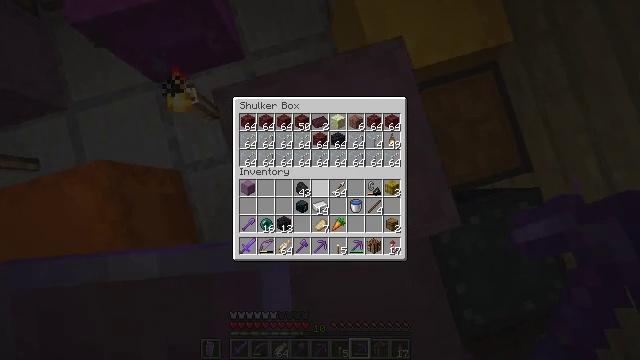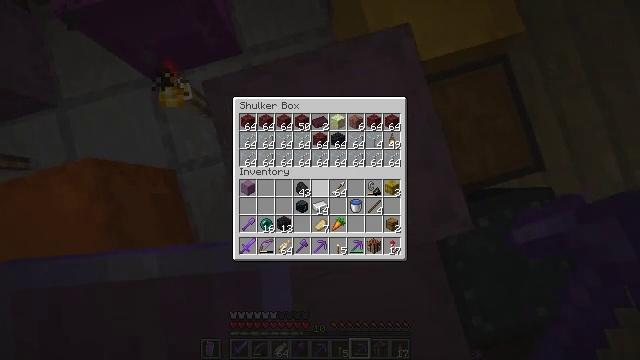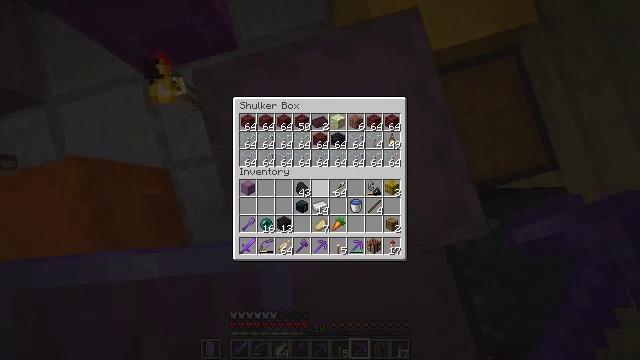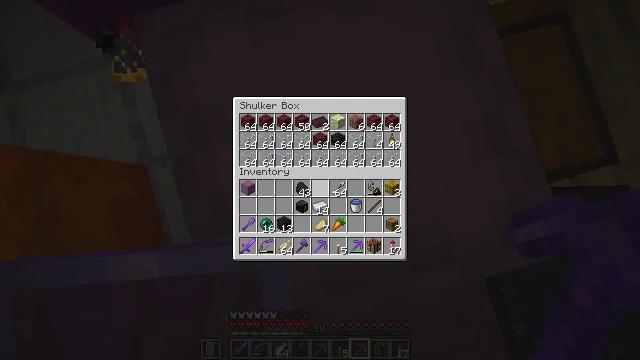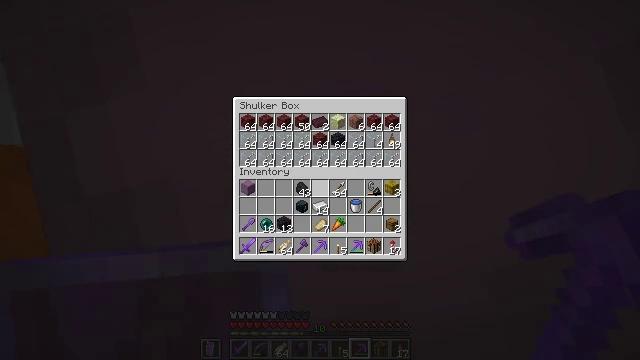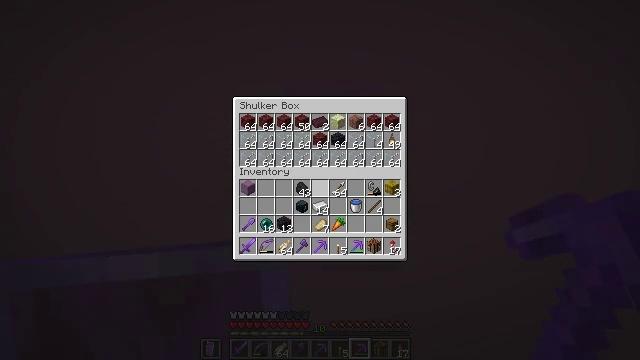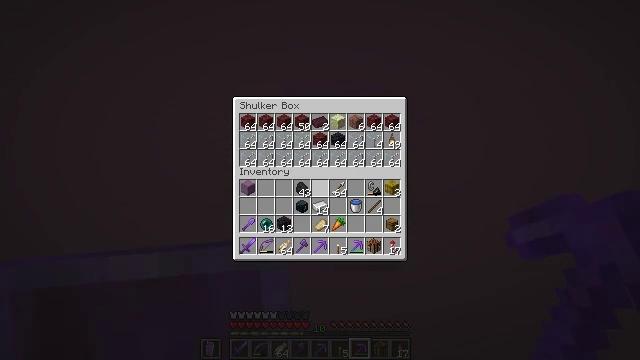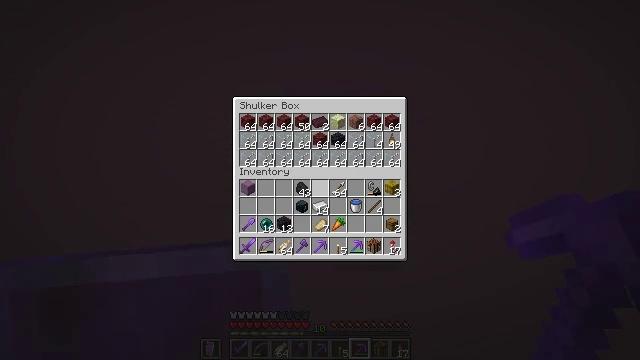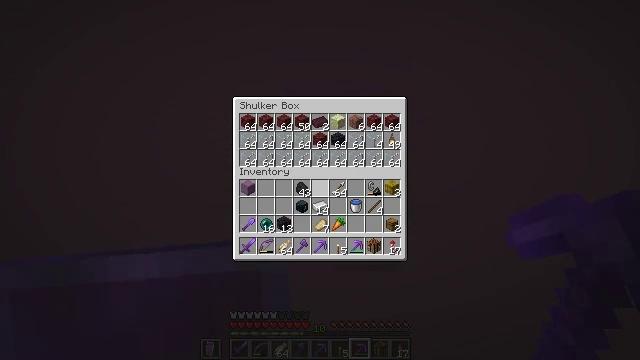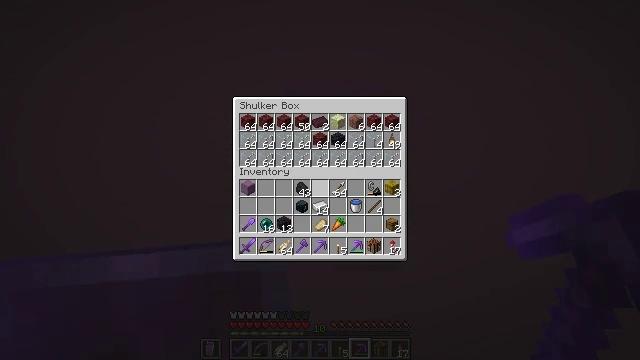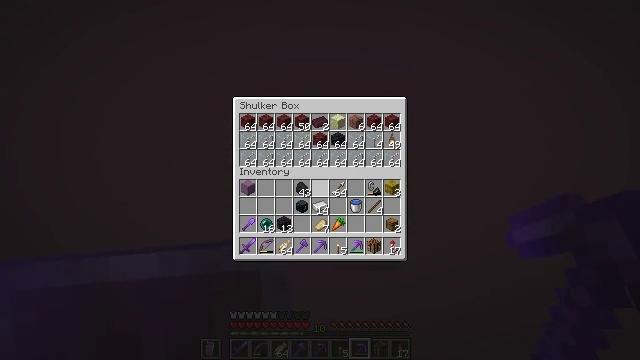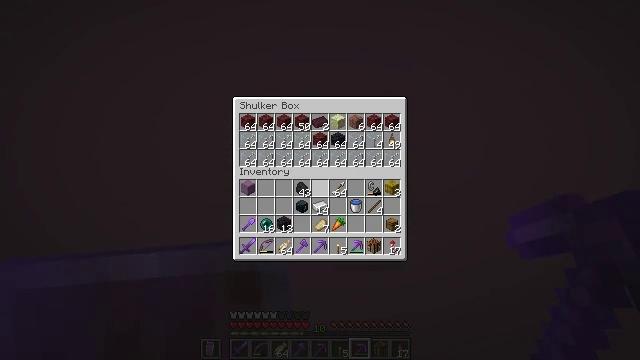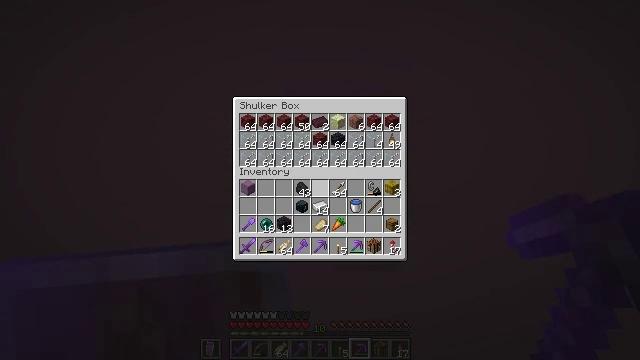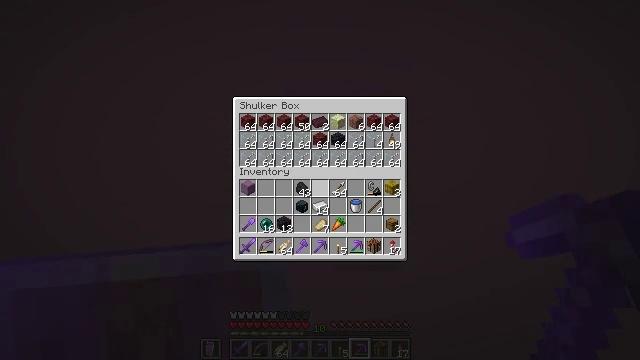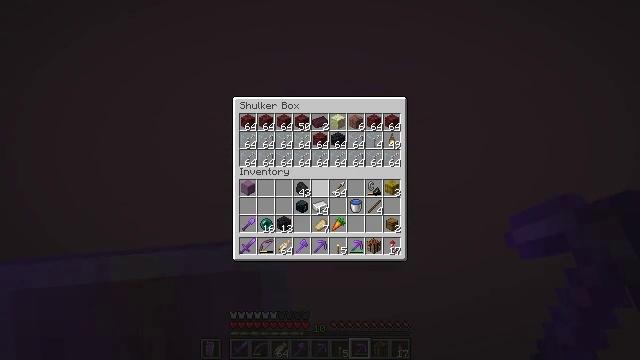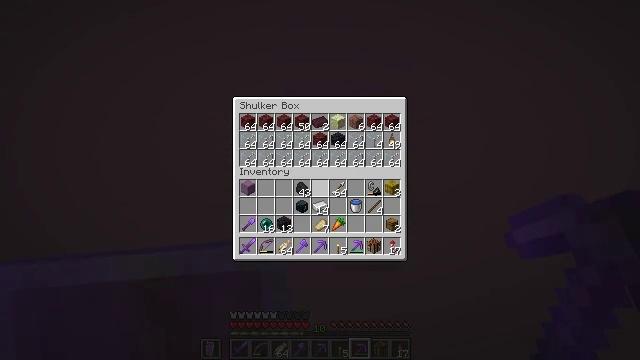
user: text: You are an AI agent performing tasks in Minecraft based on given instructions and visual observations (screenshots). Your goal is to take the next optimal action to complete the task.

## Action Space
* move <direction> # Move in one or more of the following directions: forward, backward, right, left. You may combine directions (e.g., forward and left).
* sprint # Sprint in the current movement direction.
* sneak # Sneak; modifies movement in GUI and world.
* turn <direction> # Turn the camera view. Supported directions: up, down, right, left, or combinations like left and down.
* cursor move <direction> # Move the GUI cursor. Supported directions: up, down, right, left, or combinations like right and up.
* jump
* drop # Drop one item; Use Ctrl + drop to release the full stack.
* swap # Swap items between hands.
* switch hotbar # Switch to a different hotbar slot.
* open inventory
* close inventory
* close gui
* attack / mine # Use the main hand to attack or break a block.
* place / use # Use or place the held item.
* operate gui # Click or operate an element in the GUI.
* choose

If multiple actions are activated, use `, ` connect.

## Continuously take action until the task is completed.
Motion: motion action
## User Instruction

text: mine block cyan shulker box
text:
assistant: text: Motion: no_op
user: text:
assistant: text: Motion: no_op
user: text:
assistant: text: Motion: no_op
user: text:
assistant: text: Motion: no_op
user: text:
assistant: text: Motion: no_op
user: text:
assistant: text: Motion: no_op
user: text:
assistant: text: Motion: no_op
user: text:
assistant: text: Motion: no_op
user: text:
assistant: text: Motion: no_op
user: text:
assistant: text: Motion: no_op
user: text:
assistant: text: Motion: no_op
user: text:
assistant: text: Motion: no_op
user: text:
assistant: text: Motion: no_op
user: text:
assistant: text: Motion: no_op
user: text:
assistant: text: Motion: no_op
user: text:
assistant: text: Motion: no_op
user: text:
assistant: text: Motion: no_op
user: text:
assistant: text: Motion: no_op
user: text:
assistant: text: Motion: no_op
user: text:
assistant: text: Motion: no_op
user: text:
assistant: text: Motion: no_op
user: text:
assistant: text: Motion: no_op
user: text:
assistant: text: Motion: no_op
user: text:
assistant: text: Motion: no_op
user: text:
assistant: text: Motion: no_op
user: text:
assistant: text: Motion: no_op
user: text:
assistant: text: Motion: turn right
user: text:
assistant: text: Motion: turn right
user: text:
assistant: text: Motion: turn right
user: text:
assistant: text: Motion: turn right